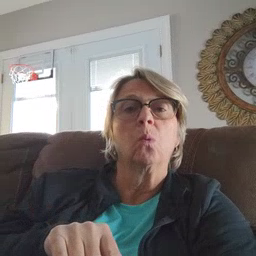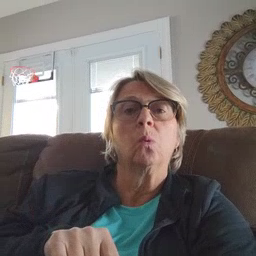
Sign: snow